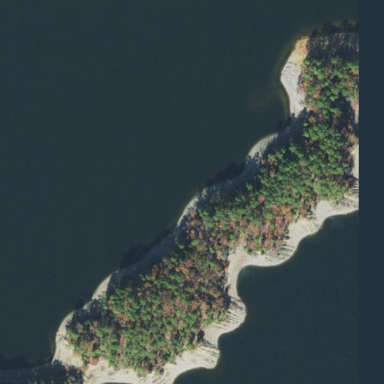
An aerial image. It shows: Islet surrounded by forest.